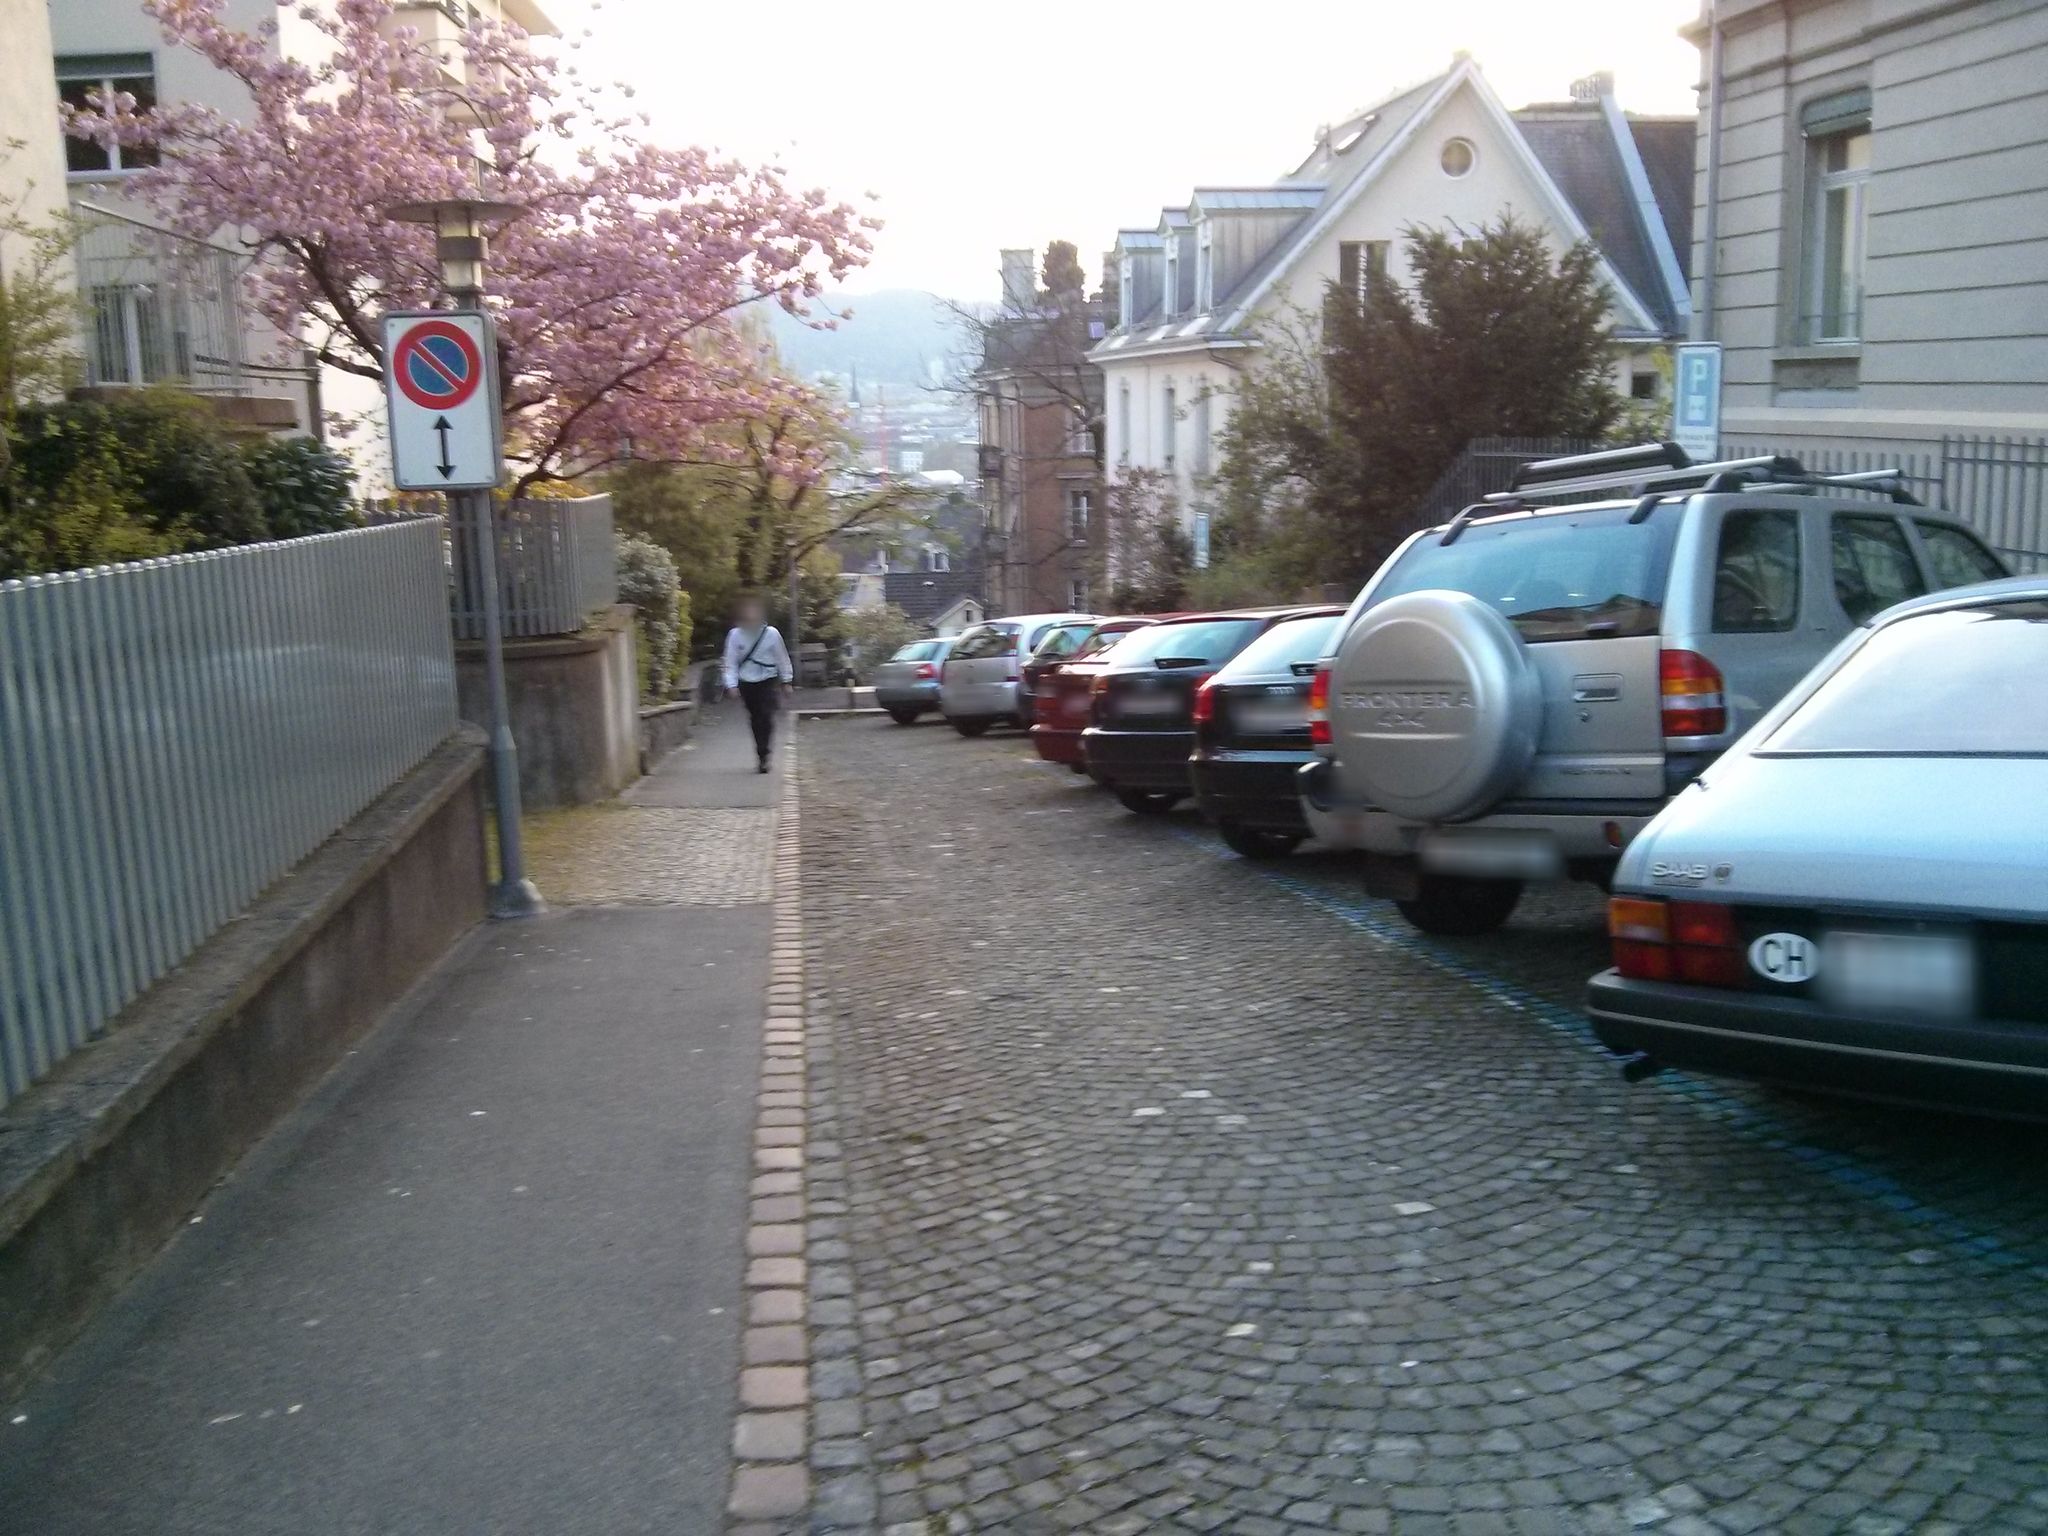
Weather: clear
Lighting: day
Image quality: good
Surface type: walking surface
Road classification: steps, service
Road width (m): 2
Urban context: urban centre
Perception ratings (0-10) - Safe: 8.78, Lively: 8.96, Beautiful: 7.17, Boring: 2.45, Depressing: 1.26, Wealthy: 7.35